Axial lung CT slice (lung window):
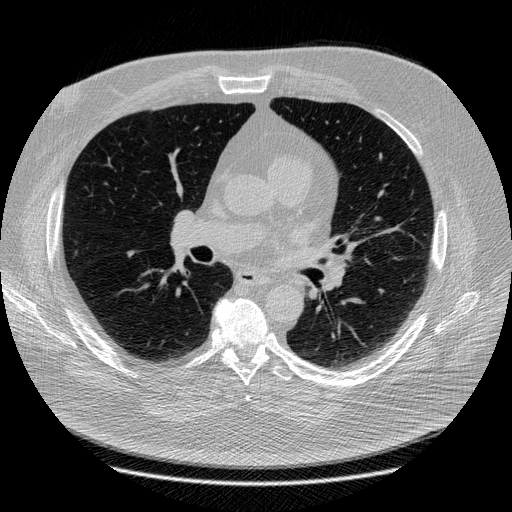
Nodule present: yes
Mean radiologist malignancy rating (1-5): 2